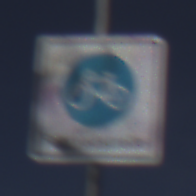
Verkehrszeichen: BeginnFahrradstrasse
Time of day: Midday
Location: Outdoor (Nature)
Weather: Clear
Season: NotSpecified
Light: Natural